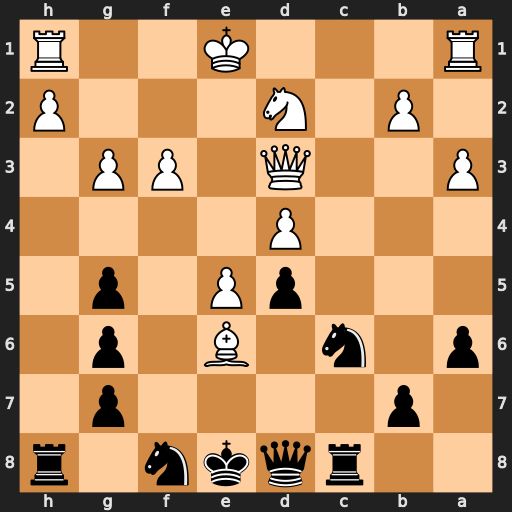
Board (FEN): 2rqkn1r/1p4p1/p1n1B1p1/3pP1p1/3P4/P2Q1PP1/1P1N3P/R3K2R
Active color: b
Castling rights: KQk
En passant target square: -
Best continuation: Nxe6